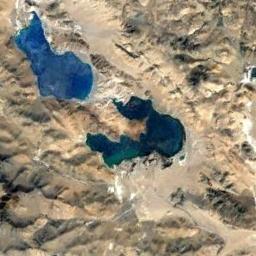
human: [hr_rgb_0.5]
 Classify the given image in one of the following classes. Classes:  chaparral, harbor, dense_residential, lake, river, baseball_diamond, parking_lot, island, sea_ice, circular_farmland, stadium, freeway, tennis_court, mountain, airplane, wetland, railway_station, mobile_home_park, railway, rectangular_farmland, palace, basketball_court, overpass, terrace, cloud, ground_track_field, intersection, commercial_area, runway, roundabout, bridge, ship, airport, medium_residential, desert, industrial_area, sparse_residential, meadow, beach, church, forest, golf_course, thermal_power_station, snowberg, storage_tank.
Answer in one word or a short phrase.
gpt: lake